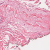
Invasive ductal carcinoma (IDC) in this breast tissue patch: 0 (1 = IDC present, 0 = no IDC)